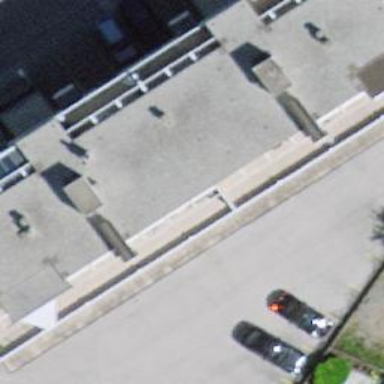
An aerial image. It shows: Building with apartments and flat roof.